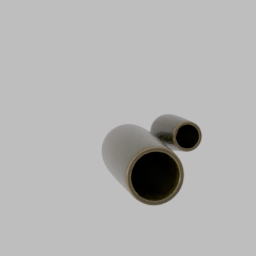
Label: decoration